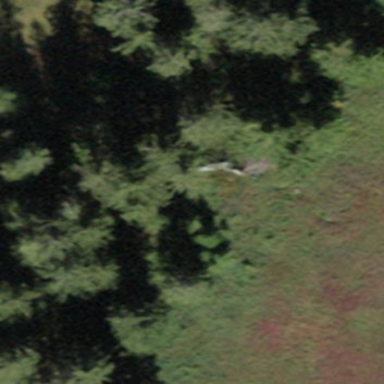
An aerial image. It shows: Forest area.